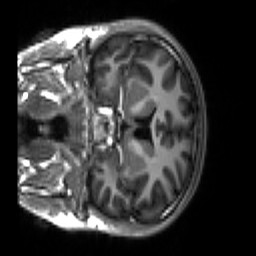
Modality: T1w
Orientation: coronal
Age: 19
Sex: male
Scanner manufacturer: siemens
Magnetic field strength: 3 T
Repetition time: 2.3 s
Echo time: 0.00267 s